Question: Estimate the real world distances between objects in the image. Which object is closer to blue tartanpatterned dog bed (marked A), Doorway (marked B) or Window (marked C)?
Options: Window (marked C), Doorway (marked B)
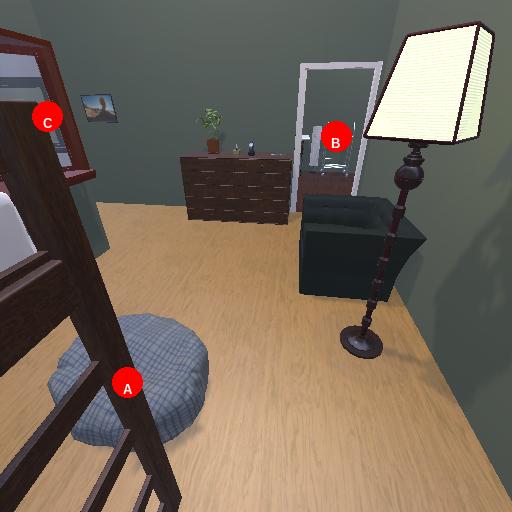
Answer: Window (marked C)